Question: I'm trying to connect my IBOutlet UITextView but it can not connect via the Interface Builder, algumem been through this problem? and how do I make this connection with my IBOultlet?. My IBOutlet is declared like this:
the file. ago
IBOutlet UITextView * notesFields;
the file. m
@ synthesize notesFields;
thank you
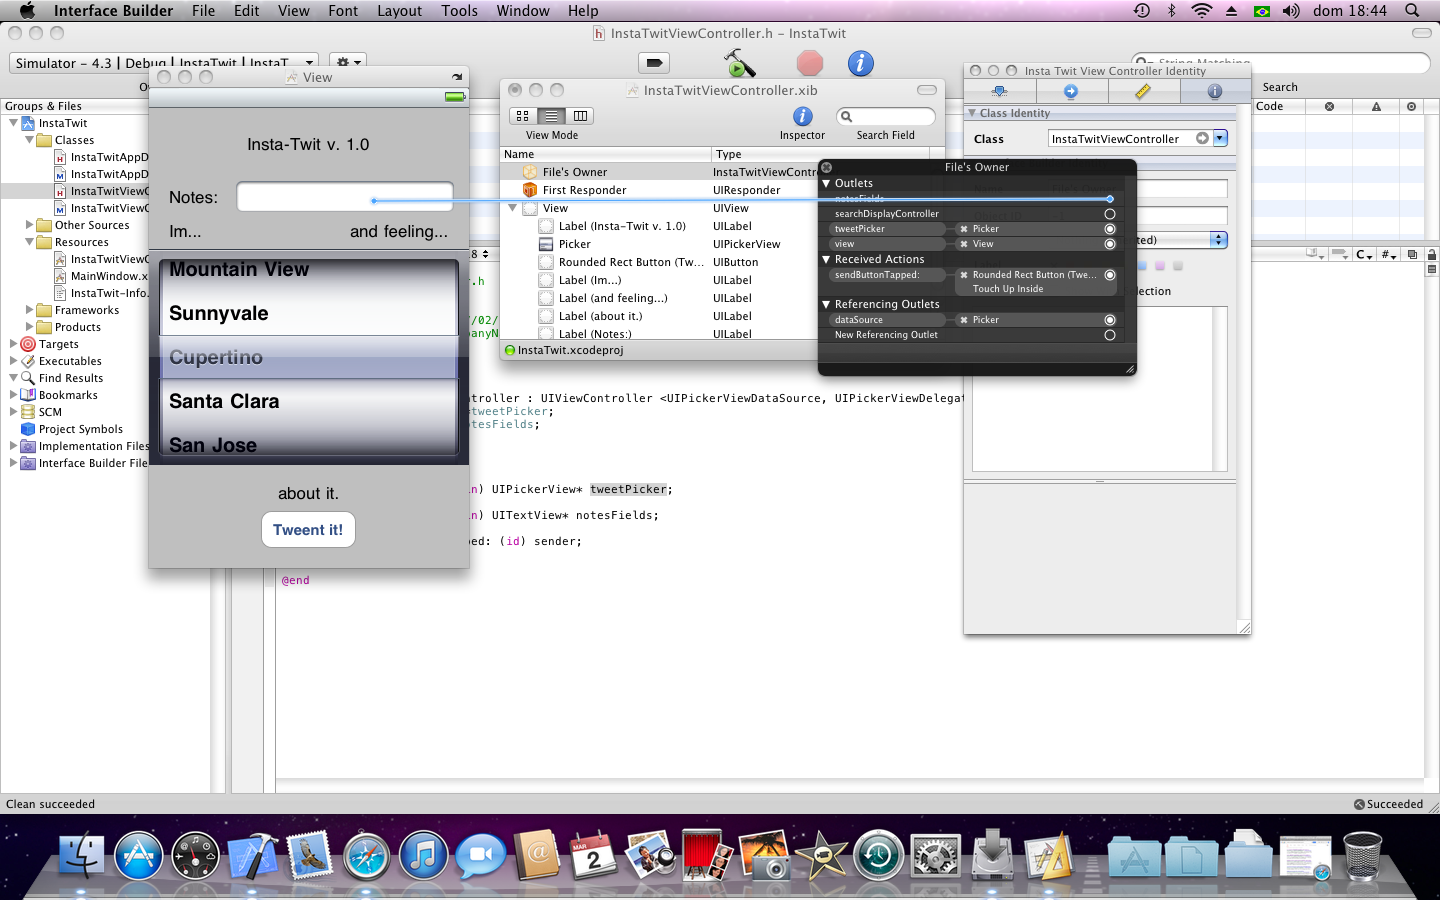
Answer: Looks like you are using a UITextField rather than a UITextView. Change the IBOutlet declaration to a UITextField.